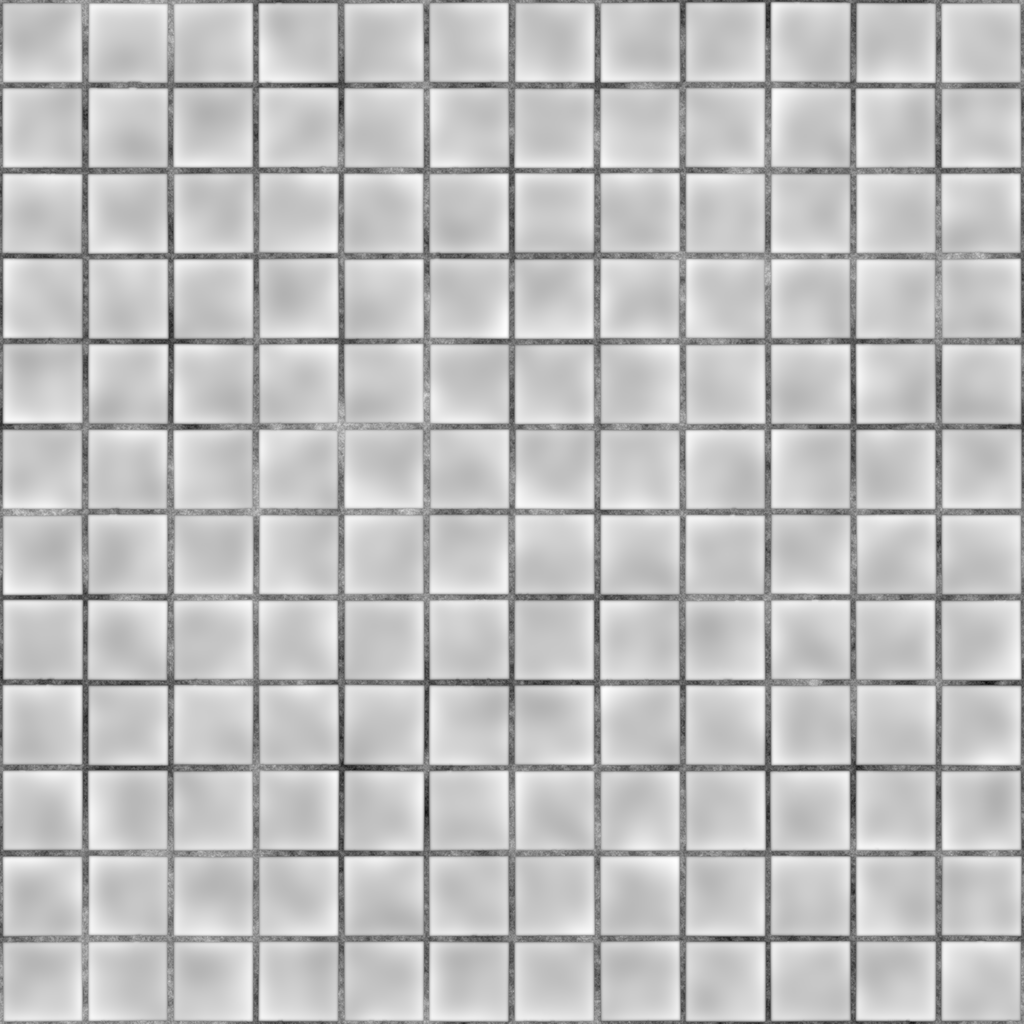
Texture map type: Displacement